The image shows the envelope spectrum of a rolling-element bearing's vibration signal, with the characteristic fault frequencies (BPFO outer race, BPFI inner race, BSF ball, FTF cage) marked as reference lines. Diagnose the bearing from this image, choosing from: normal, inner_race, outer_race, ball.
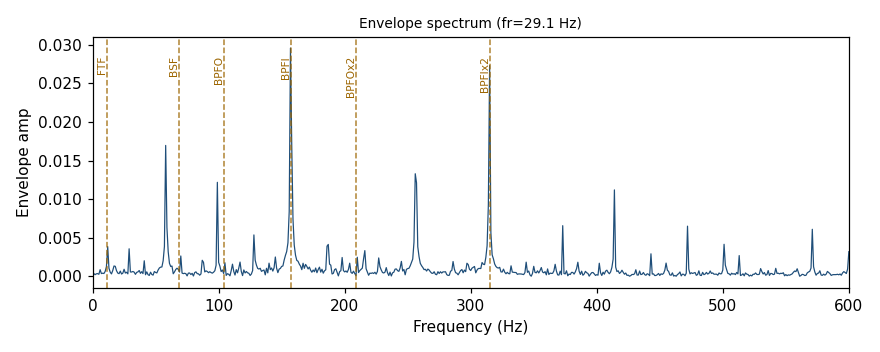
Answer: inner_race